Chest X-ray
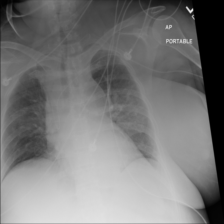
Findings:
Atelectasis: negative
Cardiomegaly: negative
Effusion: negative
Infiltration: negative
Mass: negative
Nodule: negative
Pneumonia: negative
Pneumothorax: negative
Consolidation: negative
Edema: negative
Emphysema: negative
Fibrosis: negative
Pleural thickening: negative
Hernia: negative